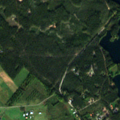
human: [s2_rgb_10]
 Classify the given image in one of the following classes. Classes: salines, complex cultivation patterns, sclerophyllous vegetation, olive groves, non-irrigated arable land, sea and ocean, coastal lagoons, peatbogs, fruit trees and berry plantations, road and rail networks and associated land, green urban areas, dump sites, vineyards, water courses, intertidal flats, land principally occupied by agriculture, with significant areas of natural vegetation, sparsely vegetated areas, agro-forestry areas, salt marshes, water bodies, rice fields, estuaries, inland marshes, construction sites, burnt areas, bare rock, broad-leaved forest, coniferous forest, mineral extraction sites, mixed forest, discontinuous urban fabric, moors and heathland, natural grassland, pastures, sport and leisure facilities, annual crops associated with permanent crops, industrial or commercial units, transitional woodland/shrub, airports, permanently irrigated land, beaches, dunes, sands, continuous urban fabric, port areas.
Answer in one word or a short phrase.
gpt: discontinuous urban fabric, land principally occupied by agriculture, with significant areas of natural vegetation, coniferous forest, water bodies